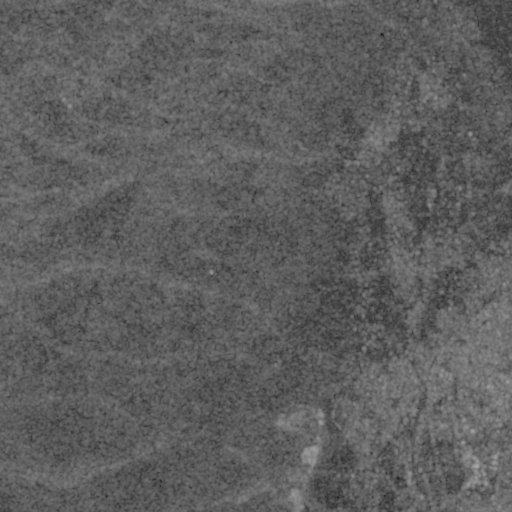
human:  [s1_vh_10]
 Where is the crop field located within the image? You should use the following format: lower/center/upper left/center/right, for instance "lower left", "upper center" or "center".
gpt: The crop field is located in the right of the image.
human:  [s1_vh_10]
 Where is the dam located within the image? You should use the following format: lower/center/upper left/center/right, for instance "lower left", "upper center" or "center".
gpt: The dam is located in the lower right of the image.
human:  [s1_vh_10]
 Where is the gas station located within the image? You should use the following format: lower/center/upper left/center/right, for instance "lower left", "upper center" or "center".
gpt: The gas station is located in the lower right of the image.
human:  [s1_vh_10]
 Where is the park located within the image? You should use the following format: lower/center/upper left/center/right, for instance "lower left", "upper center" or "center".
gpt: The park is located in the lower right of the image.
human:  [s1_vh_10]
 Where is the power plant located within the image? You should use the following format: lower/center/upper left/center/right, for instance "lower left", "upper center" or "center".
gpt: The power plant is located in the lower right of the image.
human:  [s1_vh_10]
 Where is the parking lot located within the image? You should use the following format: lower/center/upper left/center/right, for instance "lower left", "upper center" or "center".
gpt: There is no parking lot in the image.

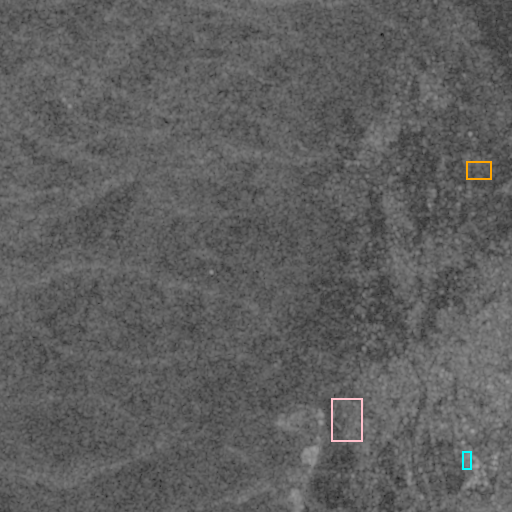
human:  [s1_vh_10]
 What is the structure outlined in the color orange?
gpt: The structure outlined in orange is a crop field.
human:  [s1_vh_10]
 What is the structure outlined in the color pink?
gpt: The structure outlined in pink is a park.
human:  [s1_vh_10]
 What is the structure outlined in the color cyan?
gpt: The structure outlined in cyan is a power plant.
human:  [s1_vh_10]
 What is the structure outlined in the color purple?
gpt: There is no purple outline.